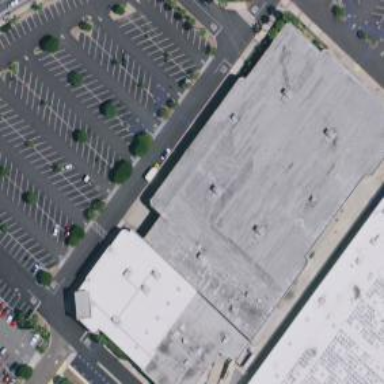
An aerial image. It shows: Commercial building.